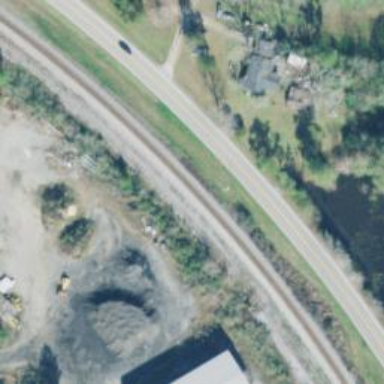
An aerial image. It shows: Railway spur junction.